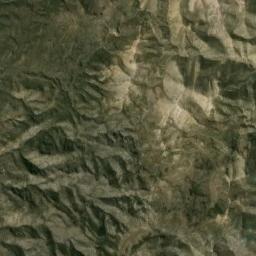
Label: mountain